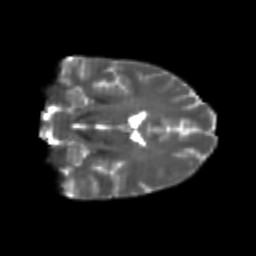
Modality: T2w
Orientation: coronal
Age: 26
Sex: female
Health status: healthy
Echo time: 0.074 s